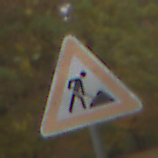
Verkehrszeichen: Arbeitsstelle
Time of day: Midday
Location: Outdoor (Nature)
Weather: Overcast
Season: Autumn
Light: Natural